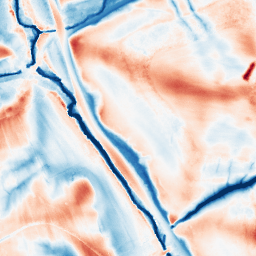
Category: edge_preserving
Decomposition family: guided
Decomposition parameters: radius: 16
eps: 0.001
Upsampling method: bicubic
Upsampling parameters: scale: 8
Upsampling scale: 8